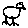
Label: bird